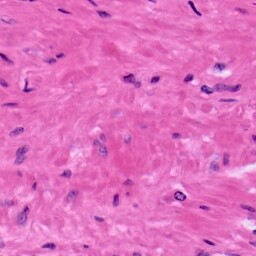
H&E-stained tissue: Prostate